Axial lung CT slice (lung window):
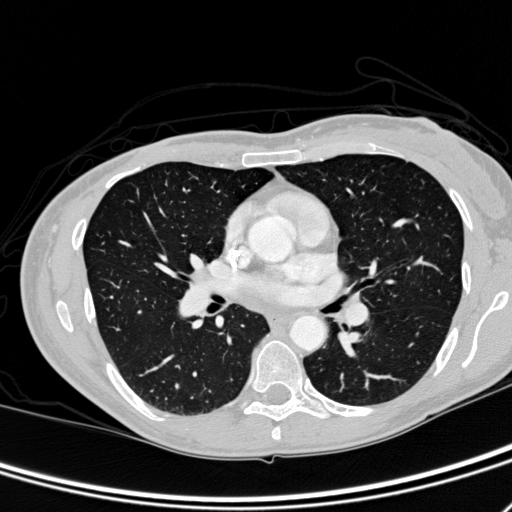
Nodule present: no